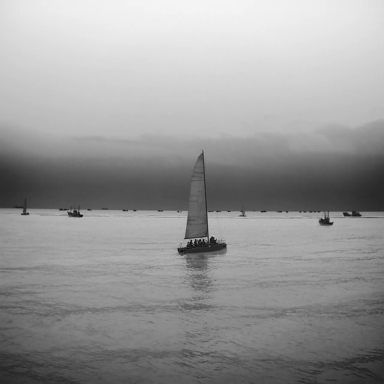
There are 20 bulk_carriers in the infrared image.